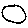
Label: circle